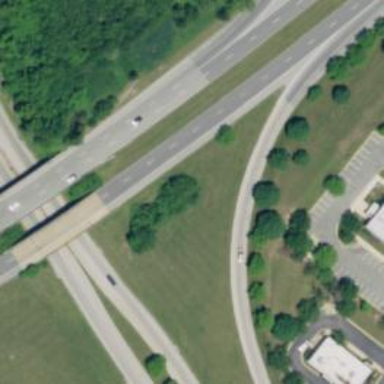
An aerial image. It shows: Primary link highway with asphalt surface.